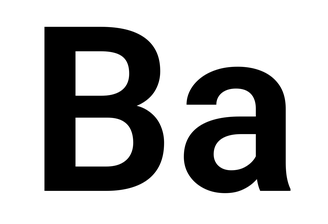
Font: Roboto_SemiBold